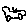
Label: car